Question: My HTML is similar to the following example
'''
<div id="wrapper">
<div id="a">a</div>
<div id="b">b</div>
<div id="c">c</div>
<div id="d">d</div>
</div>
'''
On desktop I'd like the divs to display next to each other which is of course trivial.
On mobile I'd like have table-like layout with similar to the following

b, c and d have flexible height so a would have to adjust to that.
Is that possible to do without wrapping b,c and d in a separate div?
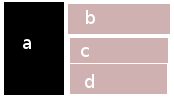
Answer: Yes, you can do this with 'flexbox'...of course you're going to need to decide on a width for the first div at smaller viewport sizes but I assume that you have that in mind already ready for the required media query.
'''
#wrapper {
height: 100vh;
width: 90vw;
border: 1px solid grey;
display: flex;
flex-direction: column;
flex-wrap: wrap;
margin: 10px auto;
}
#wrapper div {
flex: 1 0 auto;
border: 1px solid white;
background: lightblue;
text-align: center;
}
#a {
flex-grow: 1;
height: 100%;
flex-basis: 50%;
}
@media screen and (min-width: 640px) {
#a {
height: auto;
flex-grow: none;
flex-basis: auto;
}
}
'''
'''
<div id="wrapper">
<div id="a">a</div>
<div id="b">b</div>
<div id="c">c</div>
<div id="d">d</div>
</div>
'''
<URL>